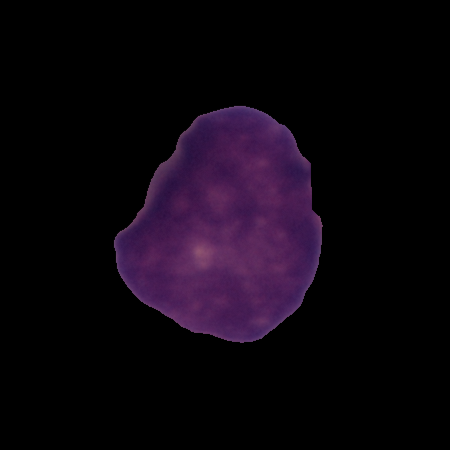
Label: cancer